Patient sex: M
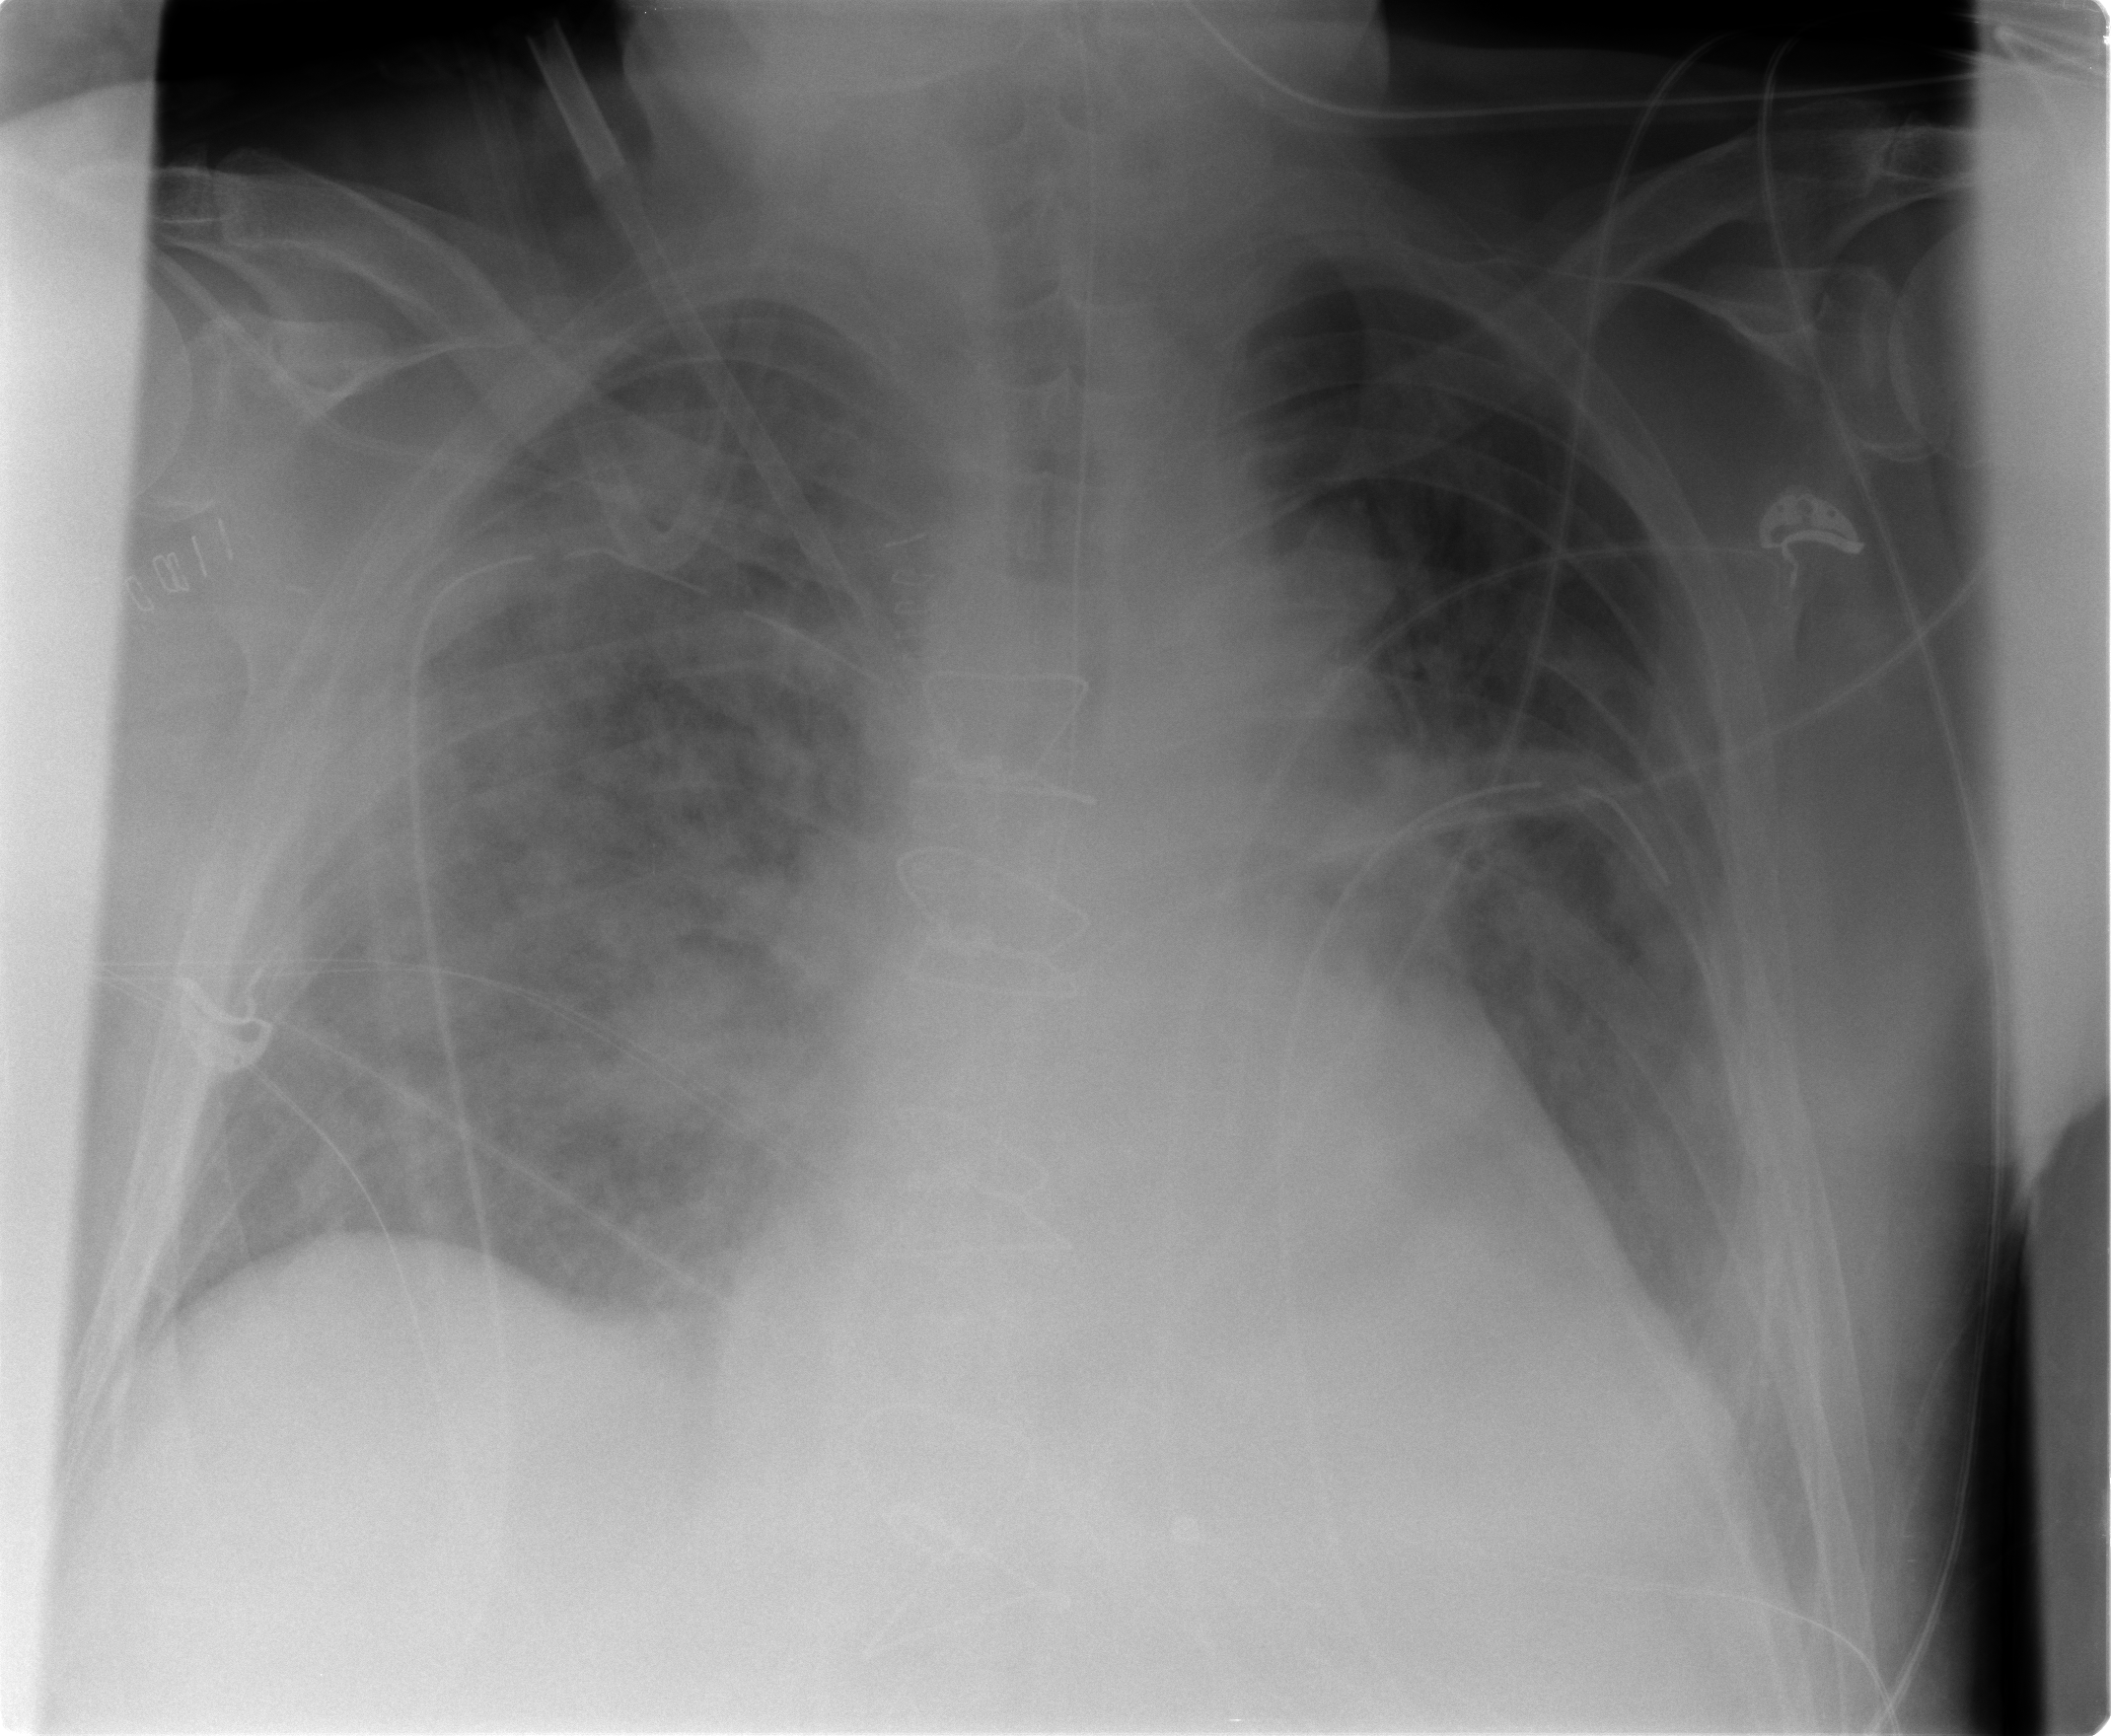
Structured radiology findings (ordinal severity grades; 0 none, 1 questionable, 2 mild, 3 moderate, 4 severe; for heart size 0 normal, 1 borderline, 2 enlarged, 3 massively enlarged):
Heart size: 2
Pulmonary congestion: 3
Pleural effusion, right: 0
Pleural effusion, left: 2
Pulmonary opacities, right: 3
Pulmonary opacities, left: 2
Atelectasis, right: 2
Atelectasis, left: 2